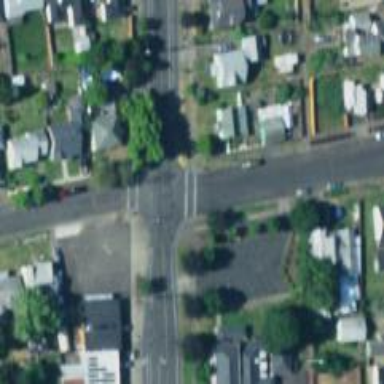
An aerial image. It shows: Marked road crossing.